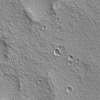
Atmospheric dust classification: not_dusty